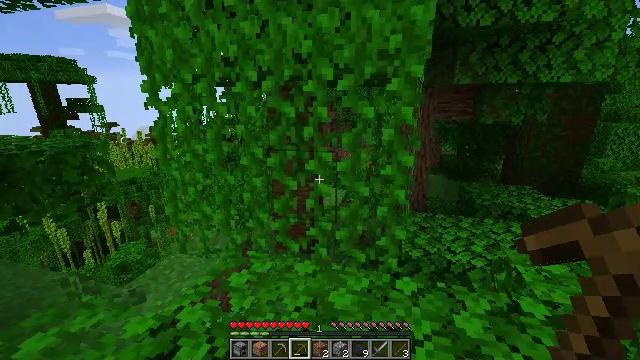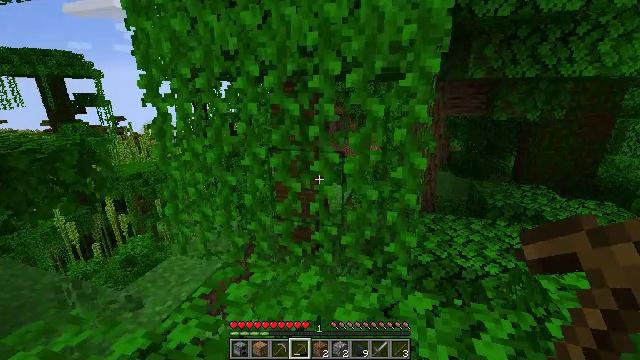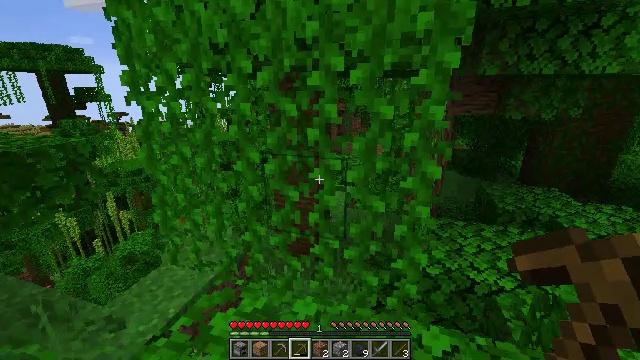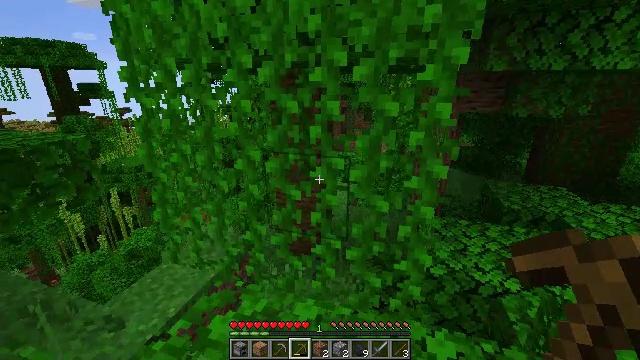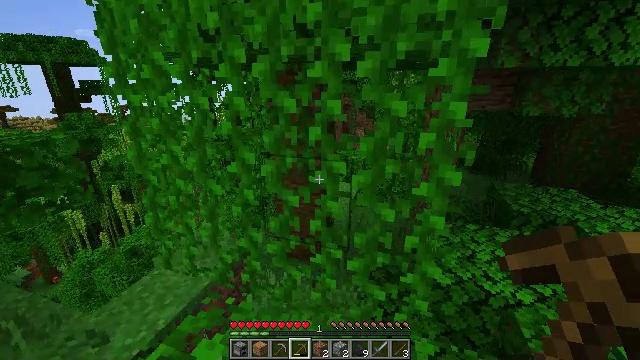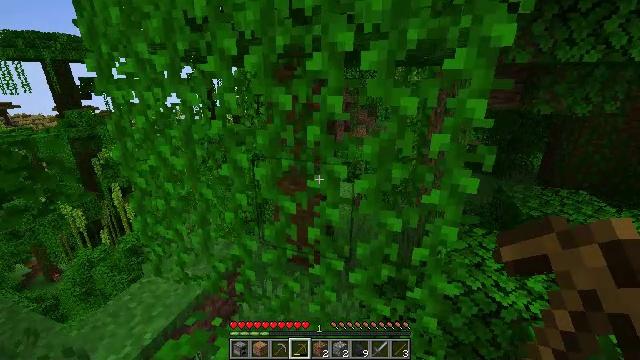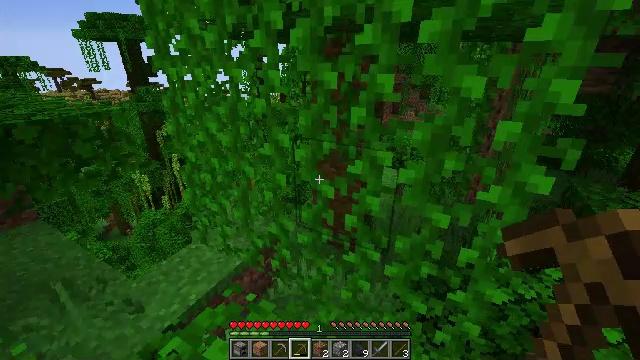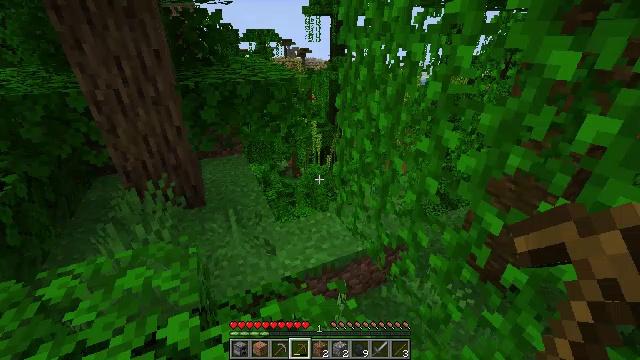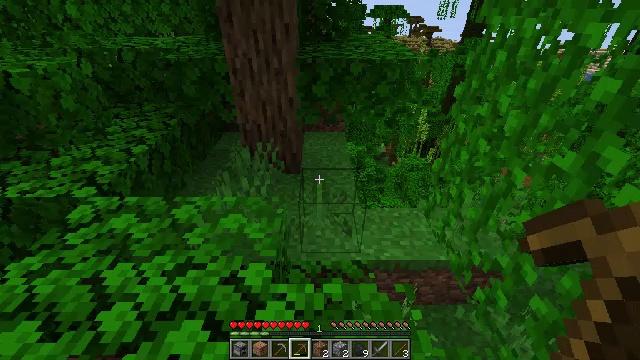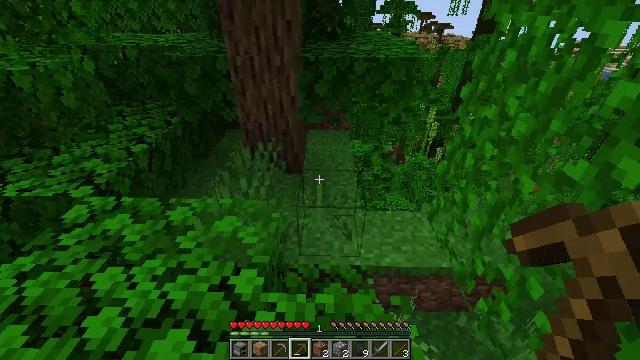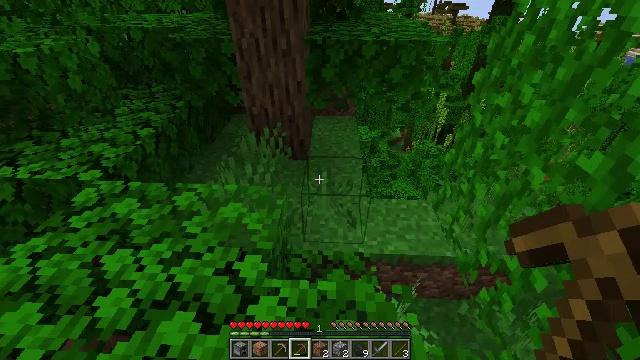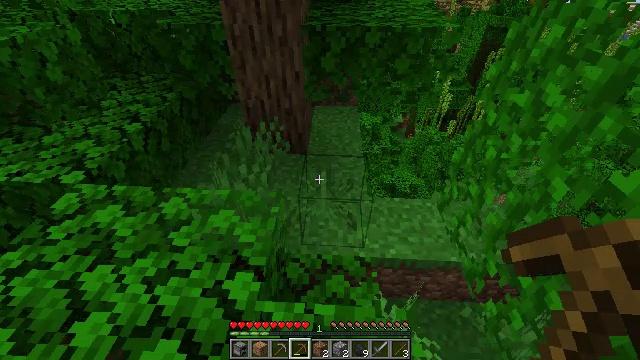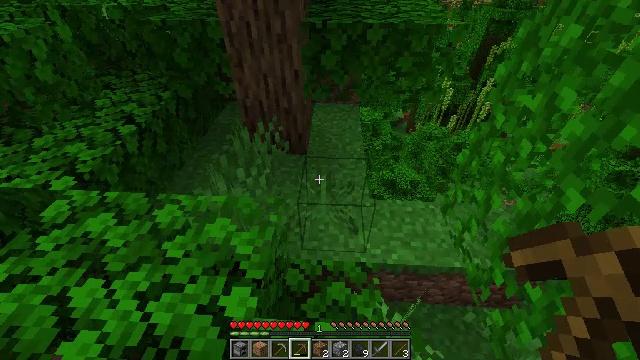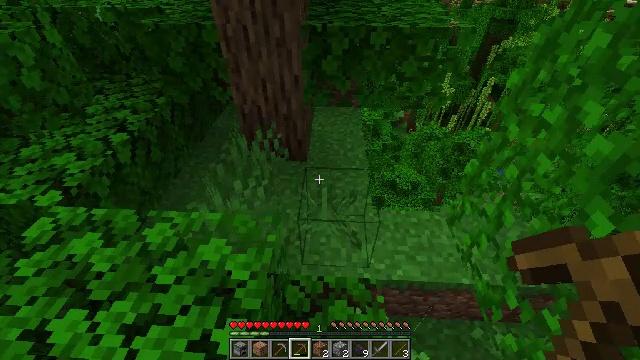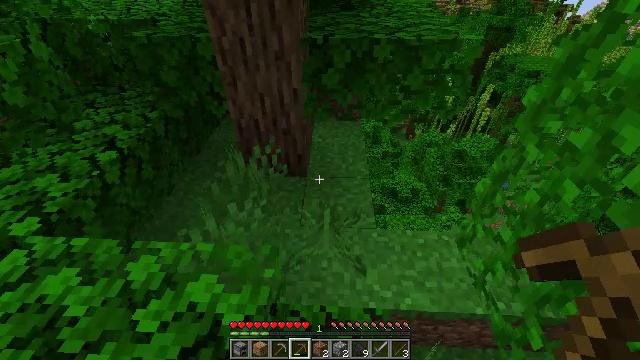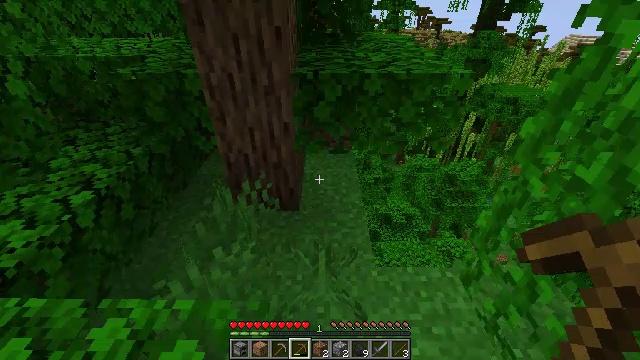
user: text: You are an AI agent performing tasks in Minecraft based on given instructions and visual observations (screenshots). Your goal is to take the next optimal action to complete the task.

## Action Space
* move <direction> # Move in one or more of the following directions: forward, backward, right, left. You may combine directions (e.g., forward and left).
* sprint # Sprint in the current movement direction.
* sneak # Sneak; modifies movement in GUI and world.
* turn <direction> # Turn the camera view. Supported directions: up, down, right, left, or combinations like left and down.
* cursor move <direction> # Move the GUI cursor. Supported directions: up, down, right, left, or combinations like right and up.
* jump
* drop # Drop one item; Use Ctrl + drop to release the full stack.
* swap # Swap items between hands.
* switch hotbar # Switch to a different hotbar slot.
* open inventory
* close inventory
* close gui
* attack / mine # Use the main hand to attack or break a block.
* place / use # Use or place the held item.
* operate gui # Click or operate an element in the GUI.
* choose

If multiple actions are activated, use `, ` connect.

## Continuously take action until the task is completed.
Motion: motion action
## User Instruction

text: Attack the melon to collect it.
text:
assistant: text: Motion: move forward, turn left and down
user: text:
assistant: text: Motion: move forward
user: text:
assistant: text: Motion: move forward
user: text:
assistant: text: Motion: move forward
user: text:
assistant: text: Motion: move forward
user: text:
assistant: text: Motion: move forward, turn left and down
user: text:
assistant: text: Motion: move forward, turn left and down
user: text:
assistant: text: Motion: turn left and down
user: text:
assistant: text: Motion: turn left
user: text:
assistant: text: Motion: move forward, turn left and down
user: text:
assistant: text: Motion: move forward, turn down
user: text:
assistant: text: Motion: move forward, turn down
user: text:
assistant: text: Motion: move forward
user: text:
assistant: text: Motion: move forward, turn up
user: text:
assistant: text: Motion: move forward, turn right and up
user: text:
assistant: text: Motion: move forward, turn right and up
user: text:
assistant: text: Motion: move forward, turn right and up
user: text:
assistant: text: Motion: move forward
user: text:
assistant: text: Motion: move forward
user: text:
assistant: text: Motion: move forward, turn right and up, jump
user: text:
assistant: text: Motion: move forward, turn right and up, jump
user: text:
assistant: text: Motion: move forward, turn right and up, jump
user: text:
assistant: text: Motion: move forward, jump
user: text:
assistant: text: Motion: move forward, jump
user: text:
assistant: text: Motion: move forward, turn right and down, jump
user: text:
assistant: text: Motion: move forward, jump
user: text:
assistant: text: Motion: move forward, jump
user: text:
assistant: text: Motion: move forward, jump
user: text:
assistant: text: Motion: move forward, jump
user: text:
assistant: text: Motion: move forward